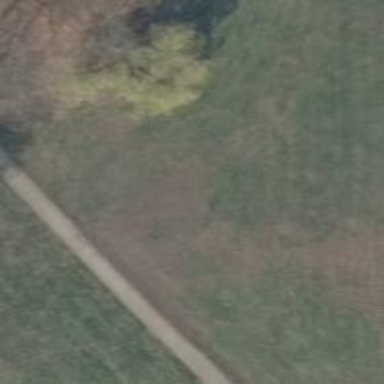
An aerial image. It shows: Disc golf basket.